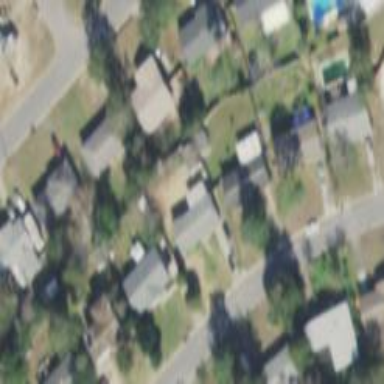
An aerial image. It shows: This residential area consists of single-family homes.